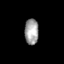
Tissue: skin
Cell type: Epithelial cells
Senescence score: 0.1825
Nuclear area (px): 350
Mean DAPI intensity: 160.743